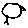
Label: bird